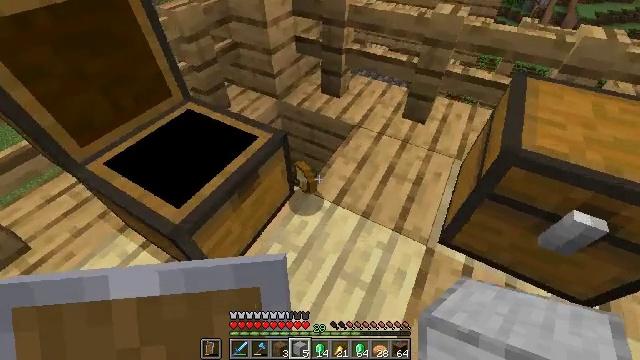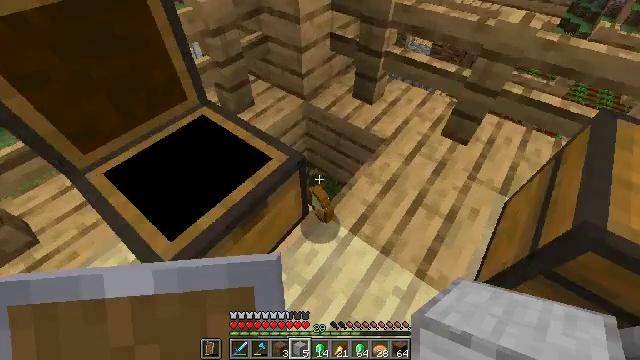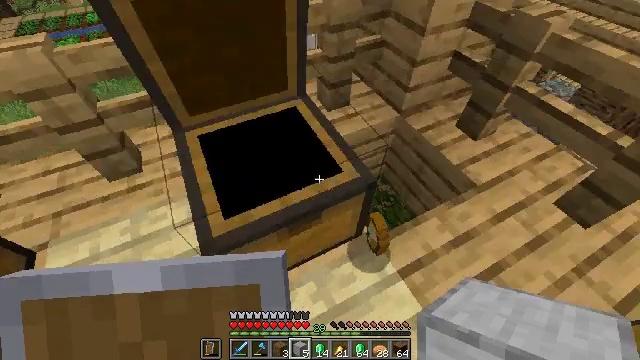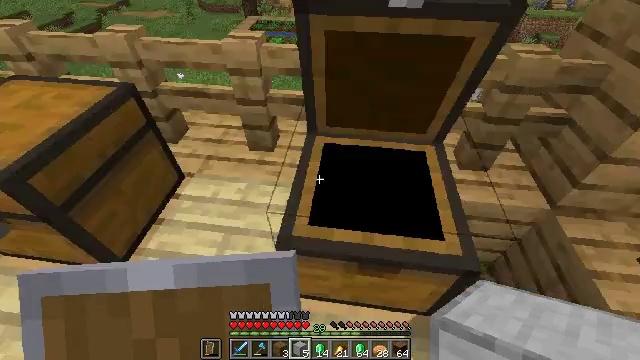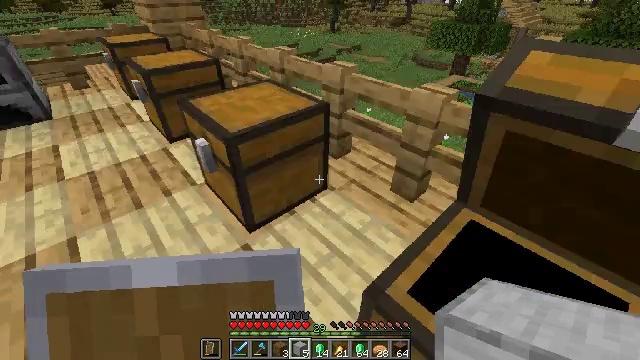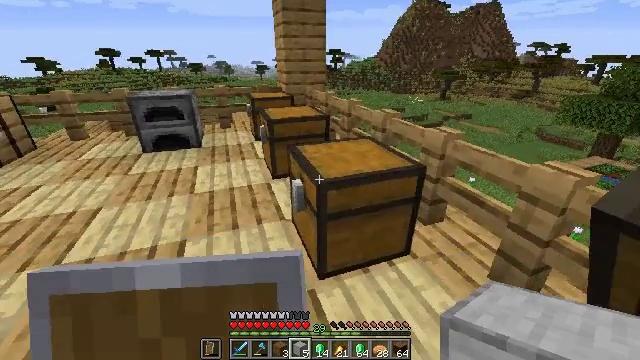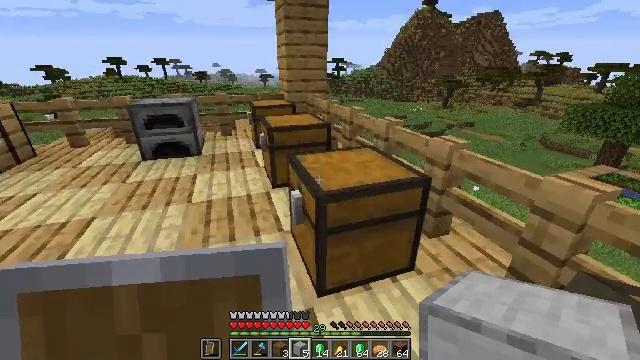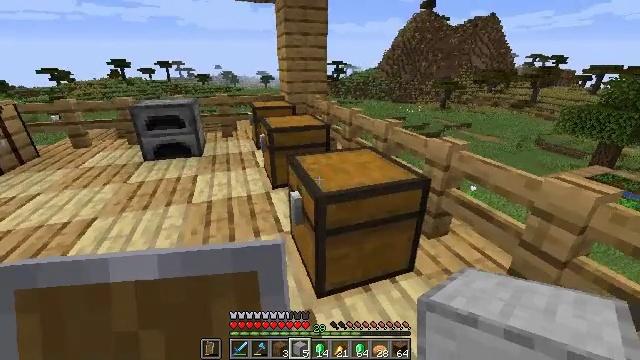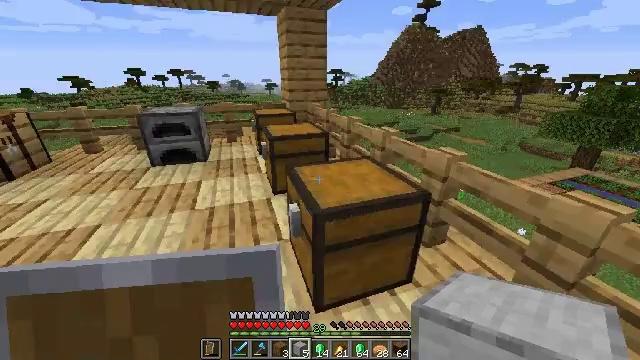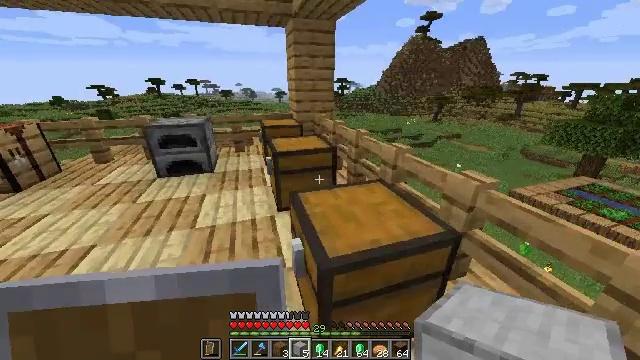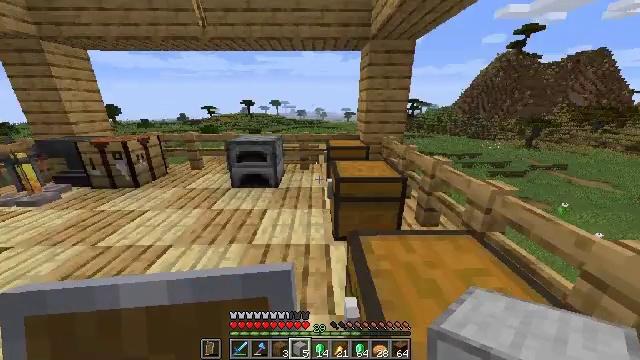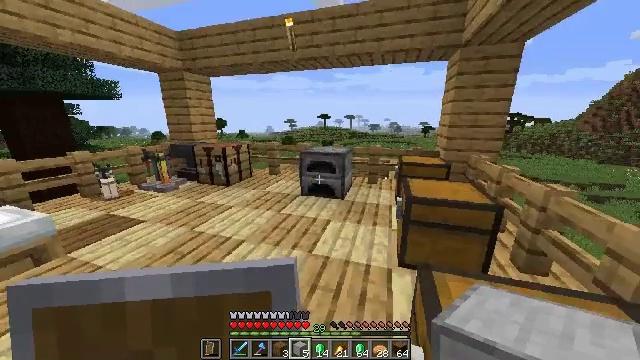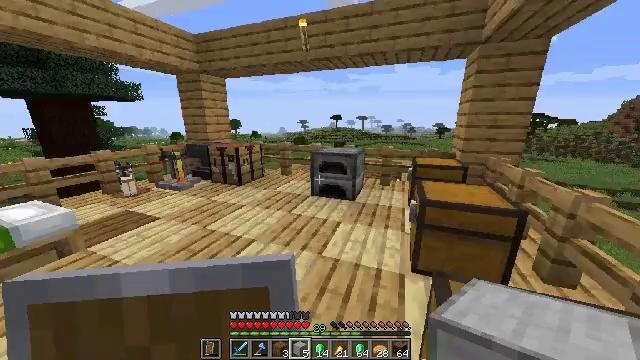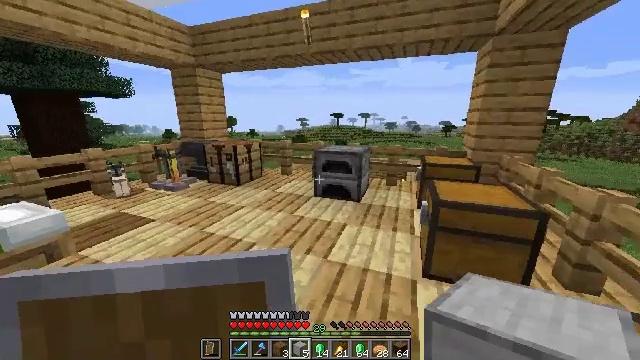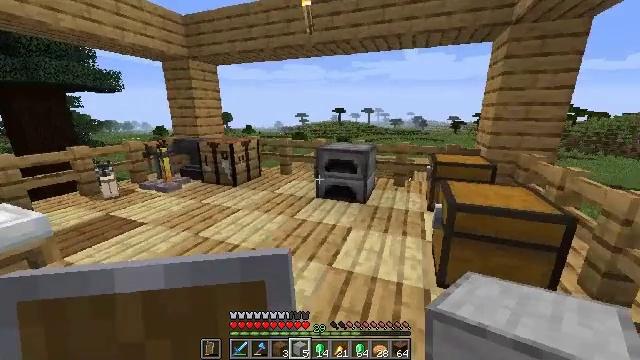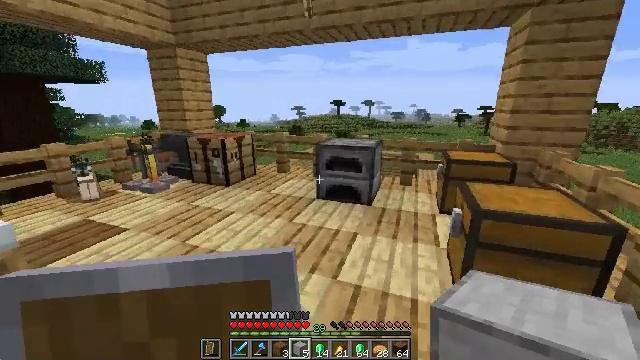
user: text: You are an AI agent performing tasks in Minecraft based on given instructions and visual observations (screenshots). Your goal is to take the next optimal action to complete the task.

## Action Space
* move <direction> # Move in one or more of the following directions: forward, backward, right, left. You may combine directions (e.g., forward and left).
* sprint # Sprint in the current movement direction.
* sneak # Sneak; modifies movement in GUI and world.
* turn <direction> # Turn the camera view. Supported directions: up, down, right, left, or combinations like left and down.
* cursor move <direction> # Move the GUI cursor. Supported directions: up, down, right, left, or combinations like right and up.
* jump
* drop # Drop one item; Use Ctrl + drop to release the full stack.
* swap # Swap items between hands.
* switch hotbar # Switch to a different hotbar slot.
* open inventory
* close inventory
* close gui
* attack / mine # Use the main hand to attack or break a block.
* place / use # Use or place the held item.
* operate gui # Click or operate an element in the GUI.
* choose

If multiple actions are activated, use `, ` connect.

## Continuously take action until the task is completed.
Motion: motion action
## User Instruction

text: Craft a blast furnace using a regular furnace, iron ingots, and smooth stone.
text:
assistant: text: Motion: move forward, turn left and down
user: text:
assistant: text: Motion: turn left
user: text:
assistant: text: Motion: turn left and up
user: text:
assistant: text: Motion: turn left and up
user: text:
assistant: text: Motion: turn left and up
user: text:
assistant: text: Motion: move forward, sprint, turn up
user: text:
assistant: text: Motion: move forward, sprint
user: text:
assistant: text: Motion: move forward, sprint
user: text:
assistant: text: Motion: move forward, sprint, turn left
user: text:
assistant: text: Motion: move forward, sprint, turn left and up
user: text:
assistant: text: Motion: move forward, sprint, turn left and up
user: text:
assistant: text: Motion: move forward, sprint, turn left
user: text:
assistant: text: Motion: move forward, sprint
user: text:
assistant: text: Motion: move forward, sprint
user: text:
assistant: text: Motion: move forward, sprint
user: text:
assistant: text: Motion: move forward, sprint, turn down
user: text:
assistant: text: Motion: move forward, sprint, turn down
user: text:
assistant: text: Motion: move forward, sprint, turn left and down
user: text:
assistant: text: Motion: move forward, sprint, turn left and down
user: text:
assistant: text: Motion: move forward, sprint, turn left
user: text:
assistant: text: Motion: move forward, sprint, turn left
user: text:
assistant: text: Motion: move forward, sprint
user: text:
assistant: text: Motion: move forward, sprint
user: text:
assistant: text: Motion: move forward, sprint
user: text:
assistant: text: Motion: move forward, sprint, turn right
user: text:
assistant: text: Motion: move forward, sprint, turn right
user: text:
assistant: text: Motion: move forward, sprint, turn right
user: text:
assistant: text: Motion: move forward, sprint, use / place
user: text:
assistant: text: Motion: move forward, sprint, use / place
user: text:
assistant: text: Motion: move forward, use / place